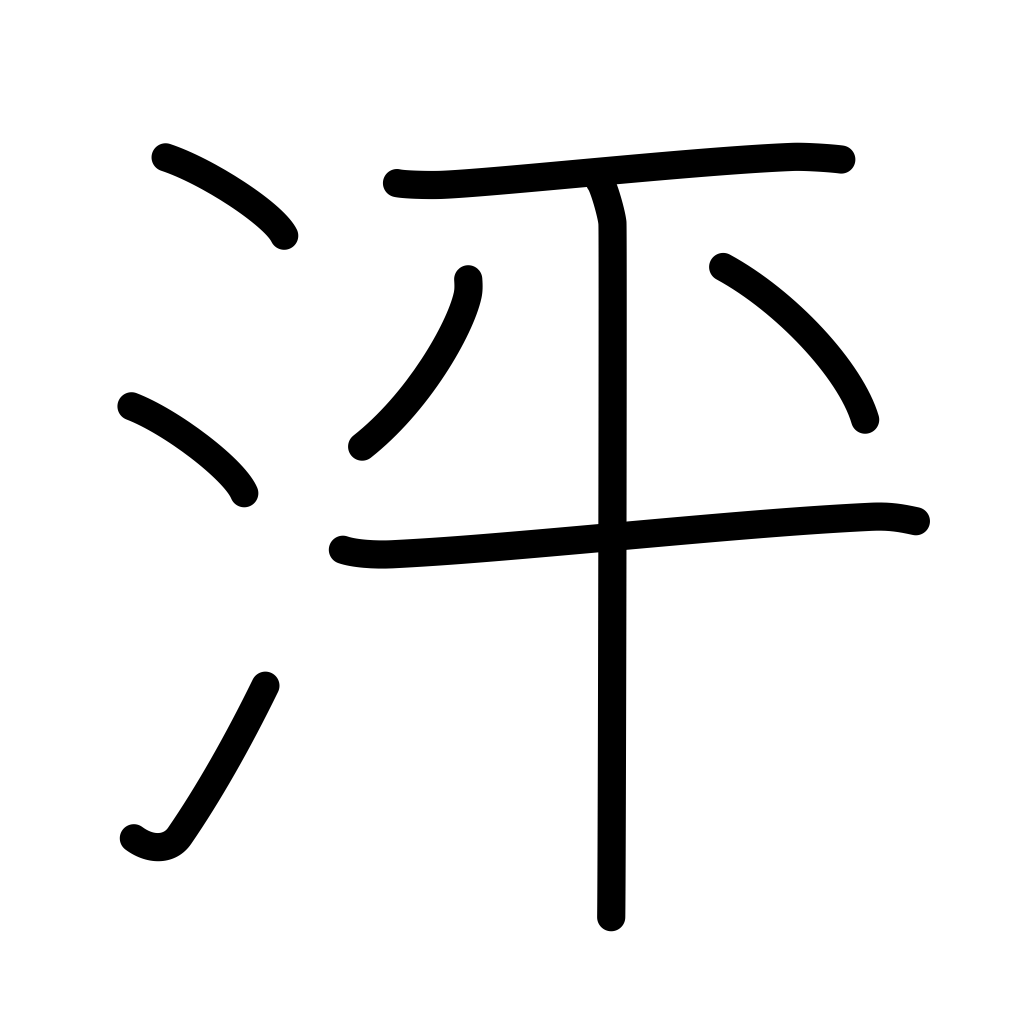
Meaning: surging water